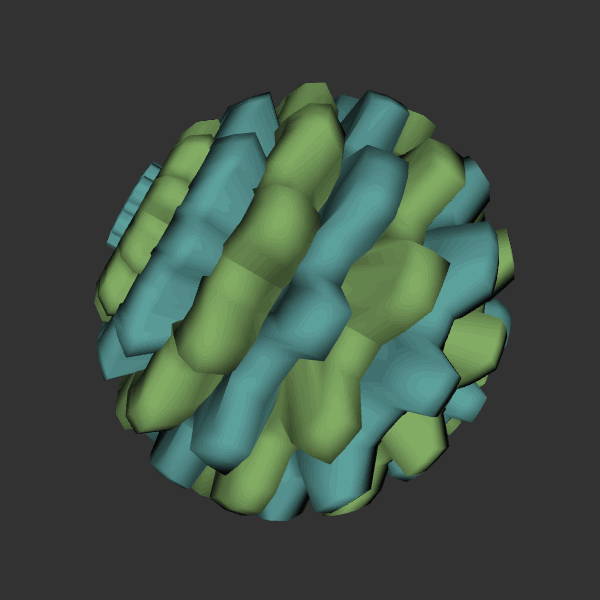
Background: dark